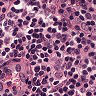
Metastatic tissue present: no